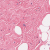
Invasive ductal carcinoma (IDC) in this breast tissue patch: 0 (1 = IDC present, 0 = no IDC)